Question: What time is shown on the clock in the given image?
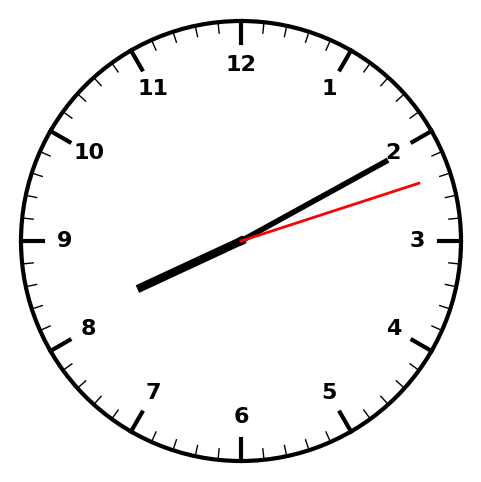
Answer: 08:10:12